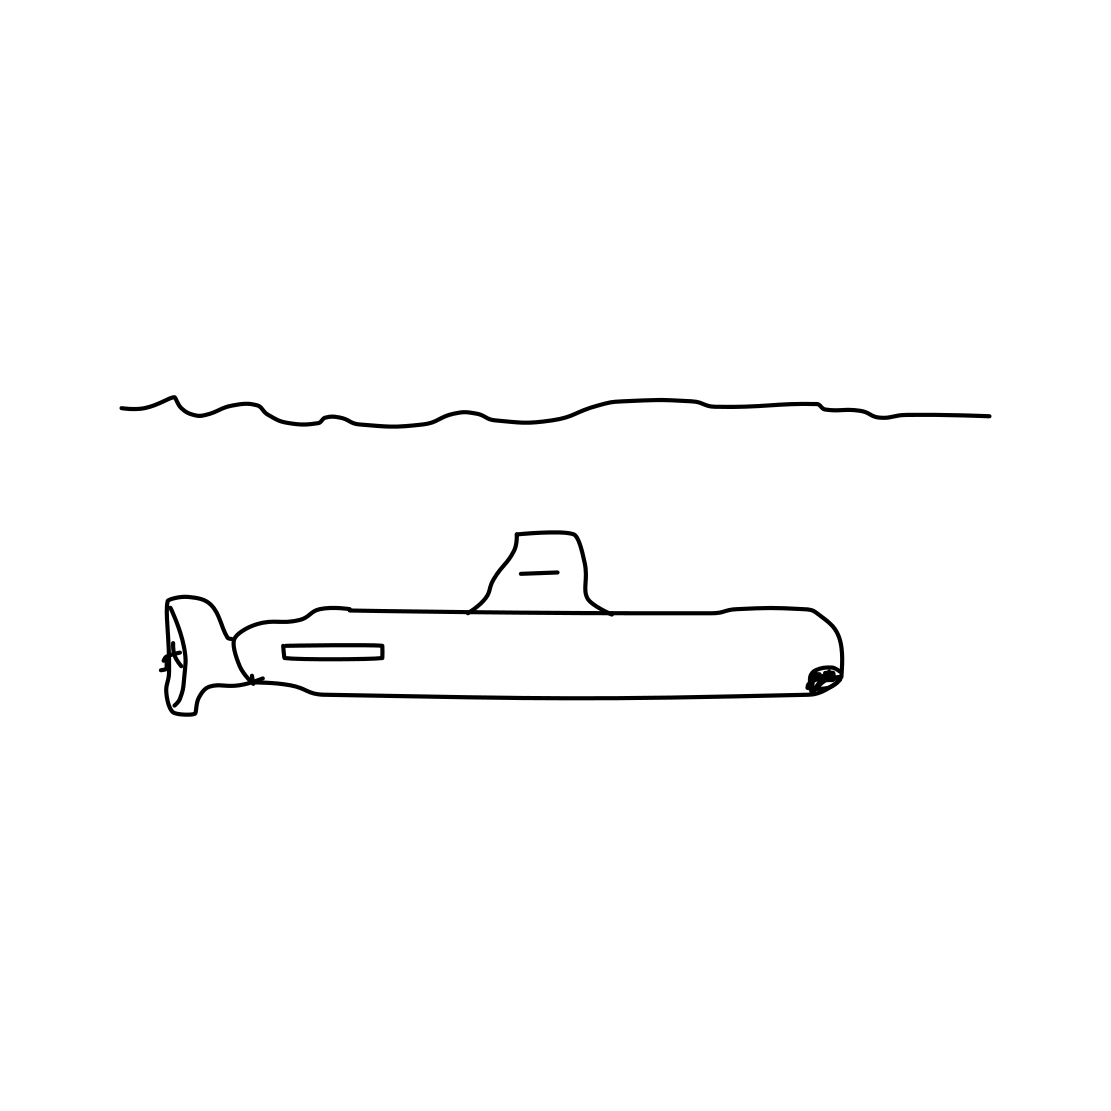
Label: submarine